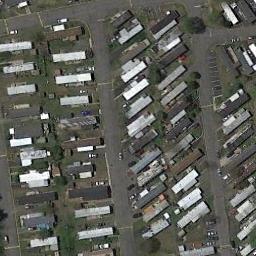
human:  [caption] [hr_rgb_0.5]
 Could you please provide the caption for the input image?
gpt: Here are four rows of white mobile homes .

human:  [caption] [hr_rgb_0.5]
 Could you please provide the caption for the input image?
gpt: There are many buildings on the mobile home park .

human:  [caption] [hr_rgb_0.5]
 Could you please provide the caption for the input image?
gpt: There are many buildings in the mobile home park .

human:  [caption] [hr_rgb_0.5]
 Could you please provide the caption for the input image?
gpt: The mobile home park is on the open place next to the road .

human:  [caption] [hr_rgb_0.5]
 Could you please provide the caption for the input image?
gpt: The mobile home park has some neatly arranged mobile homes of different colors and some roads go through the mobile home park .